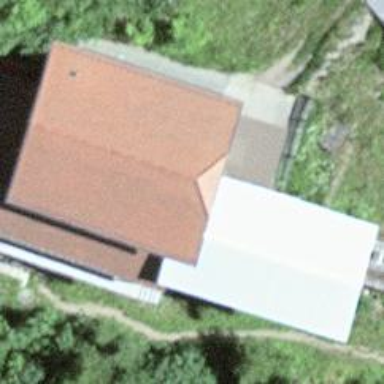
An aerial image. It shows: Funicular railway.